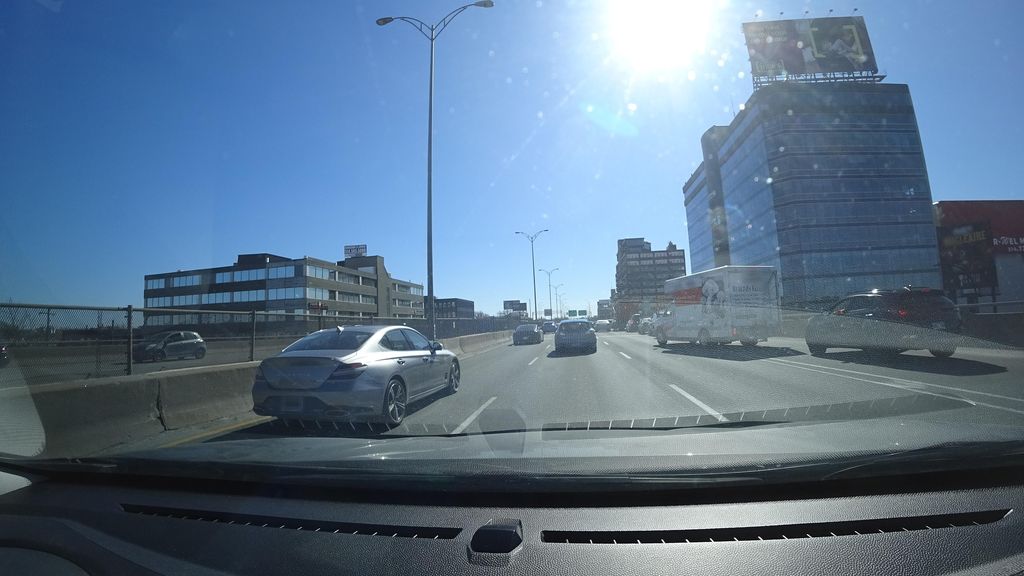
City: montreal